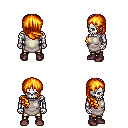
a pixel art fantasy rpg character, male body template, skeleton, white tunic, gold greaves, light blonde right-swept hairstyle, maroon shoes, four views (front, back, left, right), 2x2 character sprite sheet, small pixel art, hard edges, no anti-aliasing